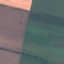
Label: AnnualCrop